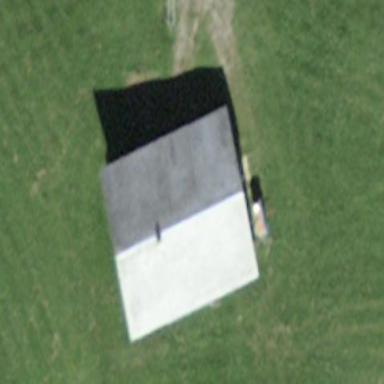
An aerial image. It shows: Cabin.